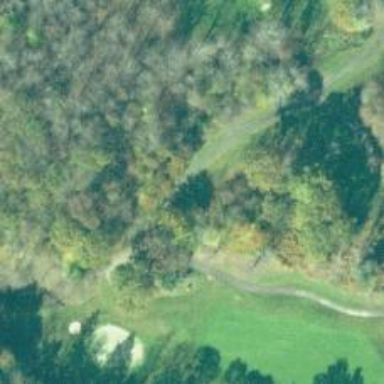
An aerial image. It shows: Pathway for golfing.